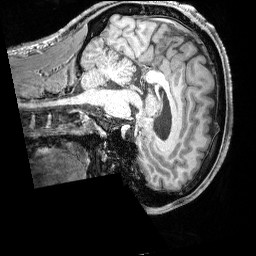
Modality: T1w
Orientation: sagittal
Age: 25
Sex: male
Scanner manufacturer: siemens
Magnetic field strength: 3 T
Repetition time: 2.3 s
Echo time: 0.00324 s